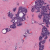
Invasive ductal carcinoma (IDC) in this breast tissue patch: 1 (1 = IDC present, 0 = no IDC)